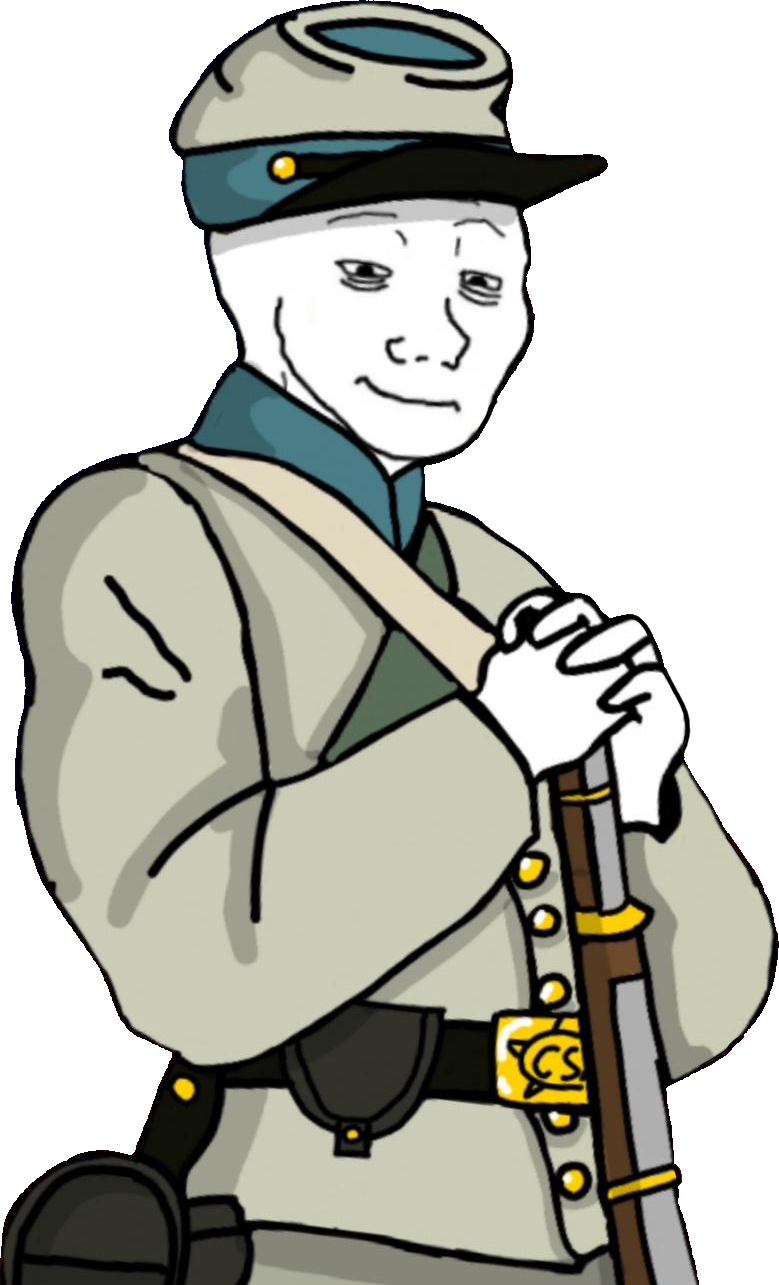
Label: 5_Tired_Wojak